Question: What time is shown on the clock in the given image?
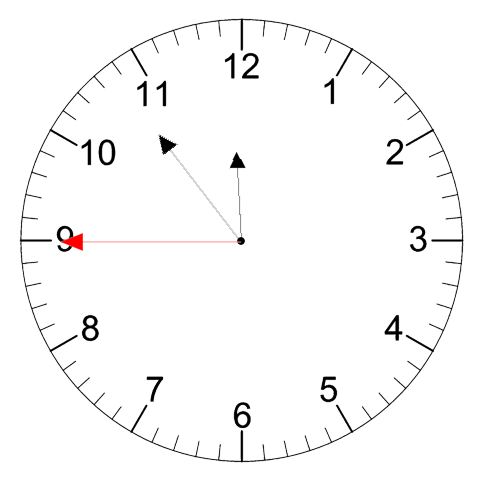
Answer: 11:53:45